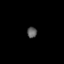
Tissue: skin
Cell type: Others
Senescence score: 0.2686
Nuclear area (px): 104
Mean DAPI intensity: 93.423